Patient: sex M, age 70
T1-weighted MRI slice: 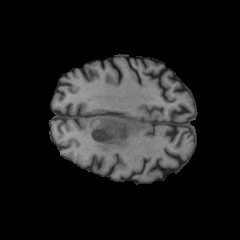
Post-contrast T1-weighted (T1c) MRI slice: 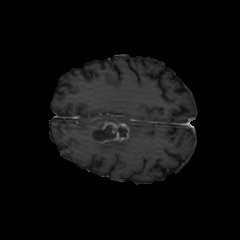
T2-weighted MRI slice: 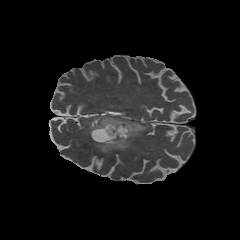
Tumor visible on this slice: yes
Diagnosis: Glioblastoma, IDH-wildtype
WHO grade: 4